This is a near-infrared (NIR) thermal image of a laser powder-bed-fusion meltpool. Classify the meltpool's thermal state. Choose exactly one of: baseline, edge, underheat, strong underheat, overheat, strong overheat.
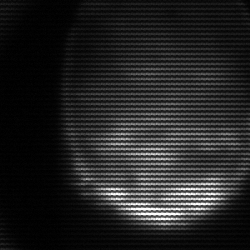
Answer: edge